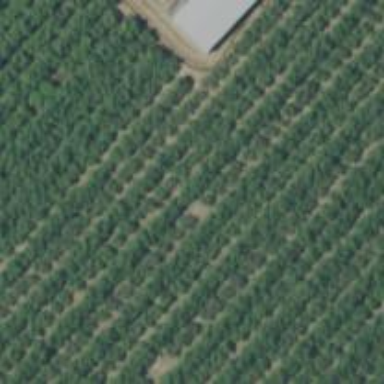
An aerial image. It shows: Orchard.